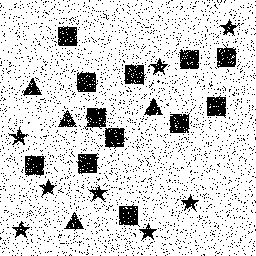
Squares: 12
Triangles: 4
Stars: 8
Total shapes: 24